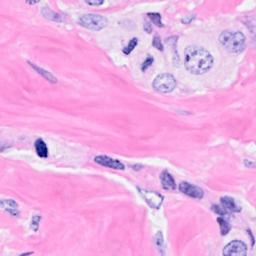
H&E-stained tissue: Breast